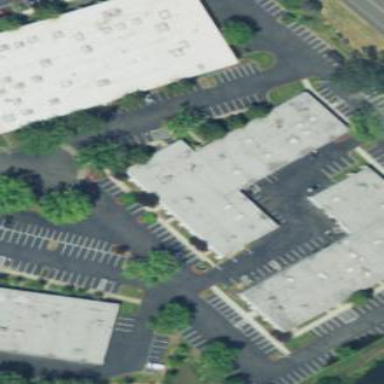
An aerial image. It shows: Parking area with surface.